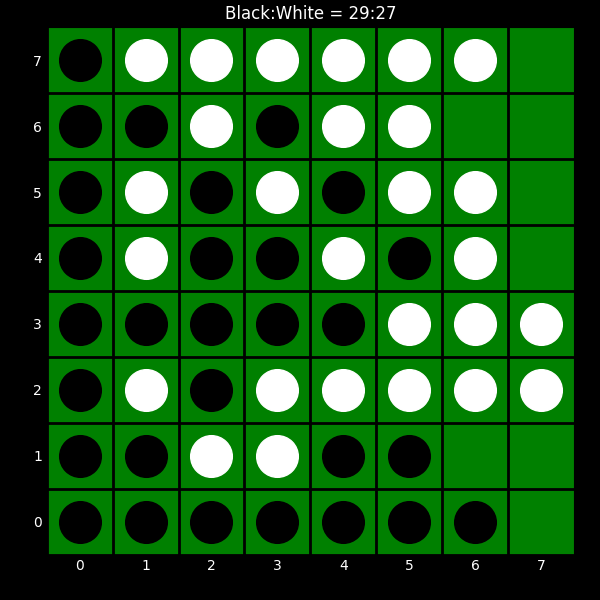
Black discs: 29
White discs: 27